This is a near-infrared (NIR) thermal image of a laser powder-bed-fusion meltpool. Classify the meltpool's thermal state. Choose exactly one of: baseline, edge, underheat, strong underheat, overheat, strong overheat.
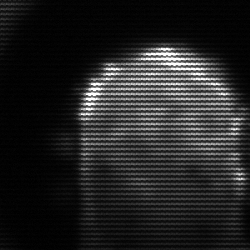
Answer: baseline